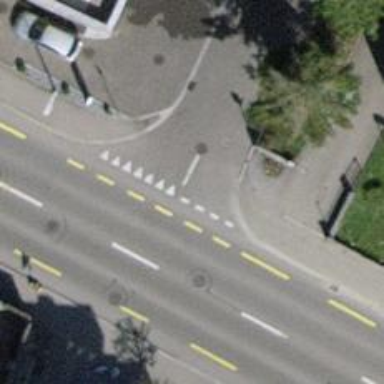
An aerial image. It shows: Road with "give way" sign.